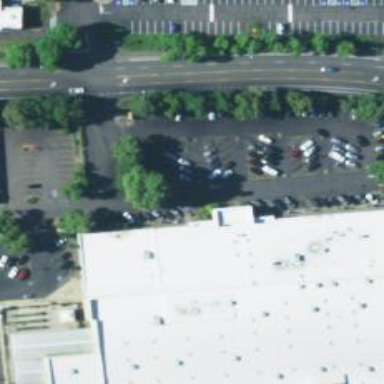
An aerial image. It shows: Parking space is available.